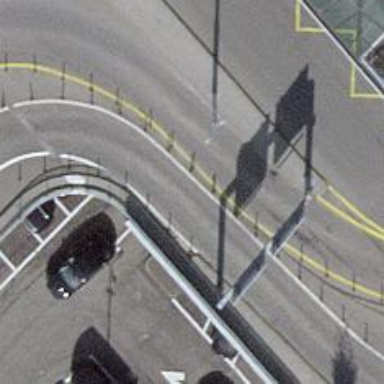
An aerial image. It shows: Lift gate barrier.